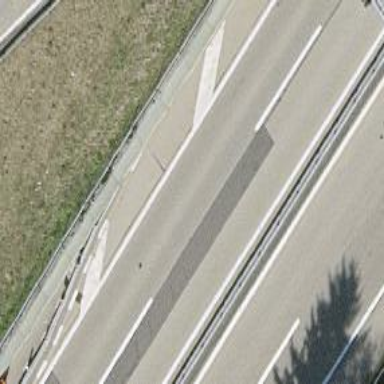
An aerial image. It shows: Motorway.